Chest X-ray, PA view. Patient: 68 years old, sex M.
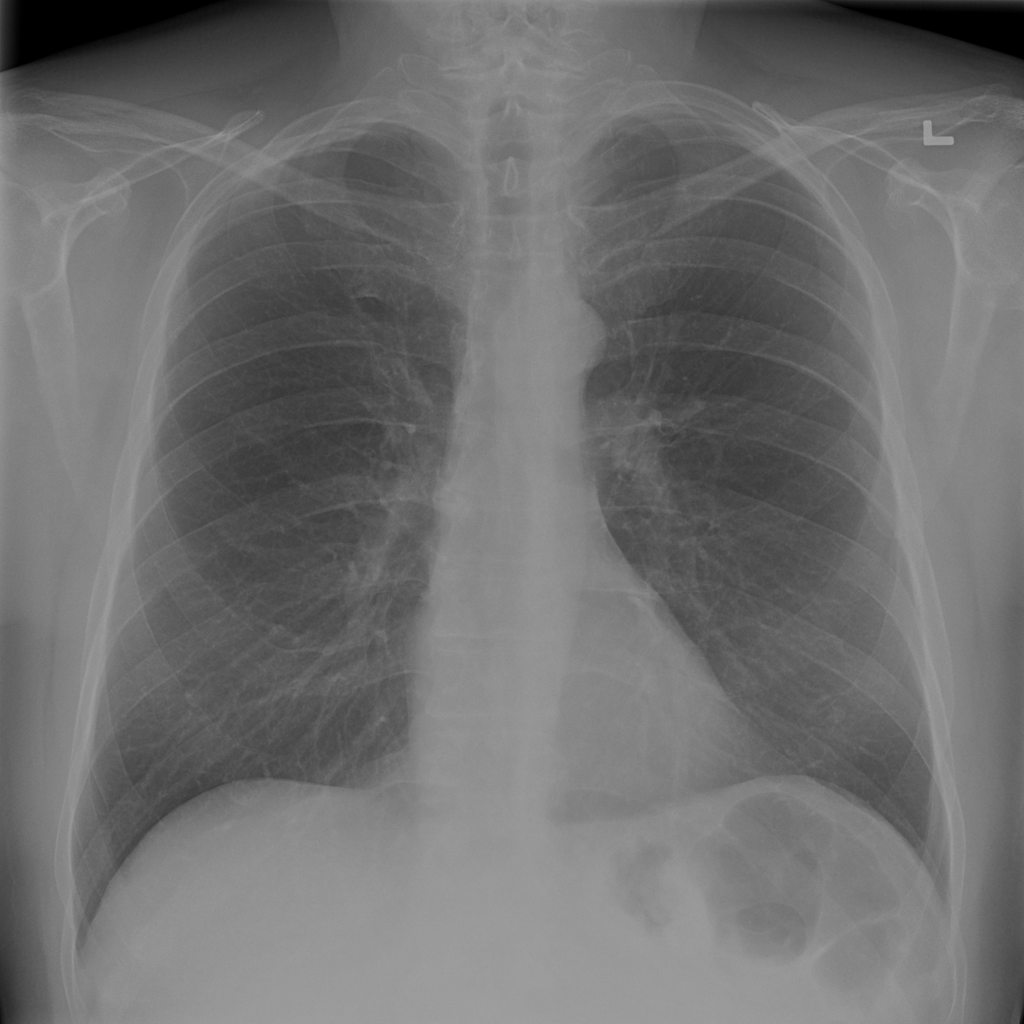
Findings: No Finding